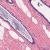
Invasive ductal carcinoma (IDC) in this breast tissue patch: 0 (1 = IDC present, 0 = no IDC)